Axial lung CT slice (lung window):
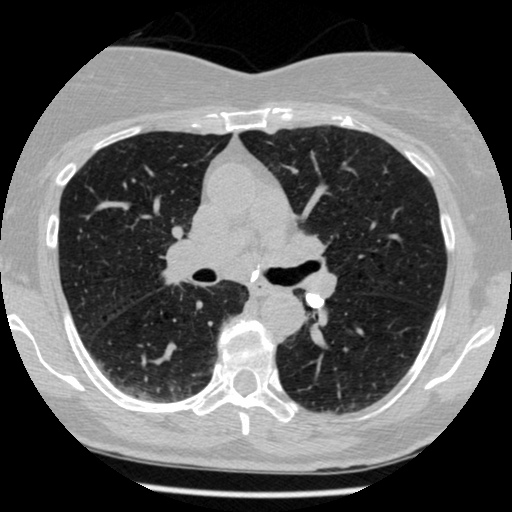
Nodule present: no